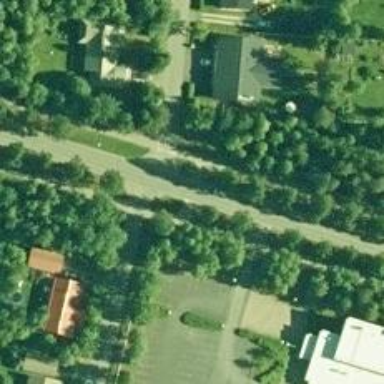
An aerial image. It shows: Cycleway.